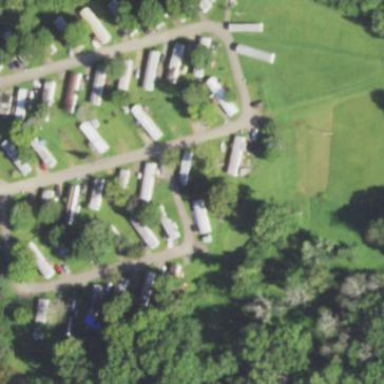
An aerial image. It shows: Residential area known as trailer park.